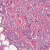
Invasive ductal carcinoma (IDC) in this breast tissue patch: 1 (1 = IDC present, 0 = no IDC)